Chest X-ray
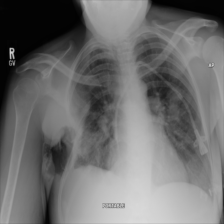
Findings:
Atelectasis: negative
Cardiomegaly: negative
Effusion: negative
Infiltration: positive
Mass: positive
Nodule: negative
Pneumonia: positive
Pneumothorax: negative
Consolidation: negative
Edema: negative
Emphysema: negative
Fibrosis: negative
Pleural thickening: negative
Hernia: negative